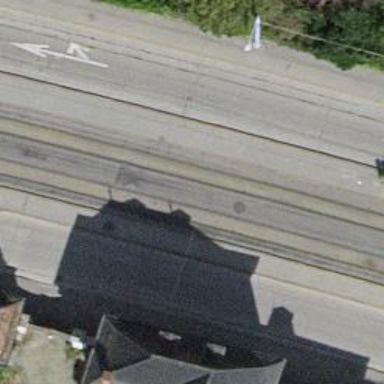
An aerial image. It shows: Tram stop with public transport stop position for trams.